Question: I've inherited an Eclipse project in which a lot of the data is in the "Referenced Libraries" category, although for all good purposes they show up just as regular files / directories in the file system. Adding new files to the project yields a similar result -- they'll get thrown into the "Referenced Libraries" category.
I'd like to turn this weirdo-project into something more akin to the usual Eclipse java project experience, having 'Flasji''s contents inside 'src/'. How?

## Edit ##:
Here are my .classpath file's contents as requested:
'''
<classpath>
<classpathentry kind="src" path="src"/>
<classpathentry kind="con" path="org.eclipse.jdt.launching.JRE_CONTAINER/org.eclipse.jdt.internal.debug.ui.launcher.StandardVMType/JavaSE-1.6"/>
<classpathentry kind="lib" path="alloy4.2-rc.jar"/>
<classpathentry kind="lib" path="asm-2.2.3.jar"/>
<classpathentry kind="lib" path="bsh-2.0b4.jar"/>
<classpathentry kind="lib" path="commons-io-2.3.jar"/>
<classpathentry kind="lib" path="congu.jar"/>
<classpathentry kind="lib" path="Gent java6.jar"/>
<classpathentry kind="lib" path="junit-4.10.jar"/>
<classpathentry kind="output" path="bin"/>
</classpath>
'''
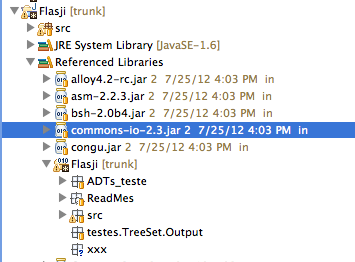
Answer: To get rid if these visually, open your MANIFEST.MF and in the editor click on the third tab "Runtime" on that editor page there is a classpath section and you will see the jars there, if you remove them in the editor your classpath will get auto updated and the referenced libraries will no longer exist.